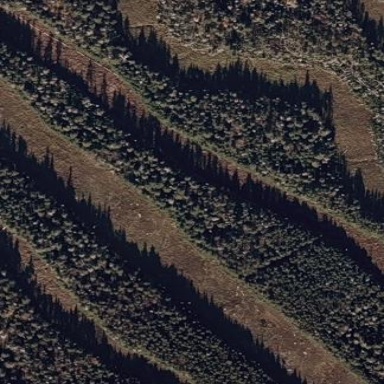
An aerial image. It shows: Coniferous forest area.